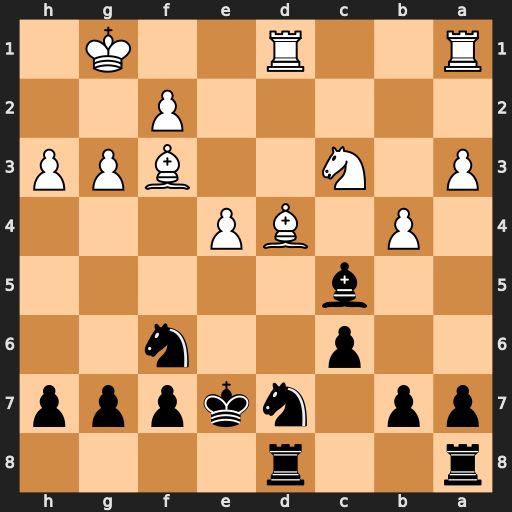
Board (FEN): r2r4/pp1nkppp/2p2n2/2b5/1P1BP3/P1N2BPP/5P2/R2R2K1
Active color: b
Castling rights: -
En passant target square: -
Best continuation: Bxd4 Rxd4 Ne5 Rdd1 Nxf3+